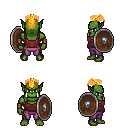
a pixel art fantasy rpg character, male body template, orc, green skin, maroon pirate shirt, magenta pants, light blonde short mohawk hairstyle, leather bracers, shield, four views (front, back, left, right), 2x2 character sprite sheet, small pixel art, hard edges, no anti-aliasing